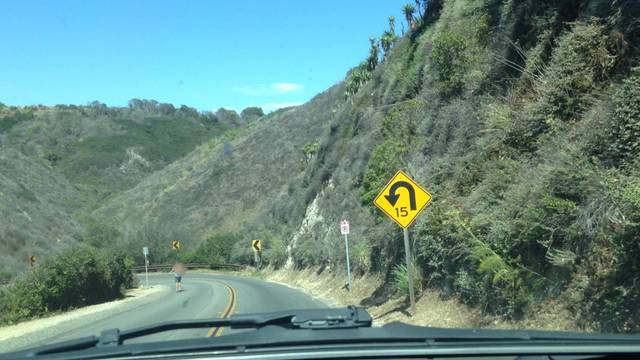
Region: Mexico
Coordinates: 34.011, -118.815